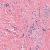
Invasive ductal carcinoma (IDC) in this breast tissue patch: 0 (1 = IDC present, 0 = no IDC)